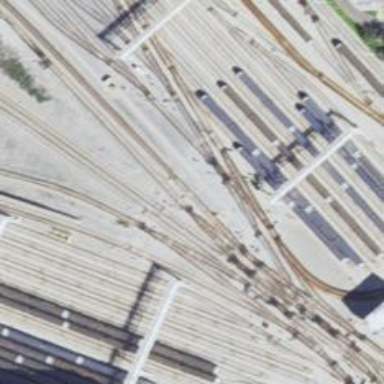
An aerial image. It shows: Electrified rail passing through service yard.